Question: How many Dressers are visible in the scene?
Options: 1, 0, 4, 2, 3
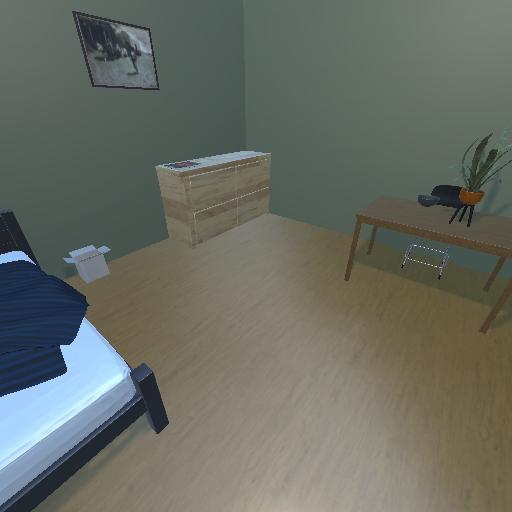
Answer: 1